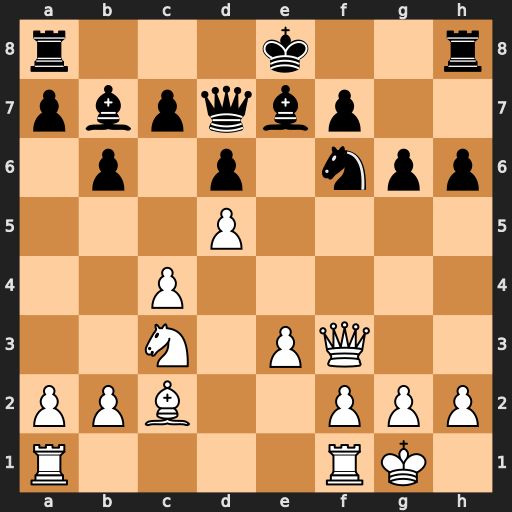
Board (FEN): r3k2r/pbpqbp2/1p1p1npp/3P4/2P5/2N1PQ2/PPB2PPP/R4RK1
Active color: w
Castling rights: kq
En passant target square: -
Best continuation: Ba4 Qxa4 Nxa4